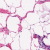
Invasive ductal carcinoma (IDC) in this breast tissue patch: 0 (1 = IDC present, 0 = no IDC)